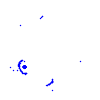
Particle: kaon